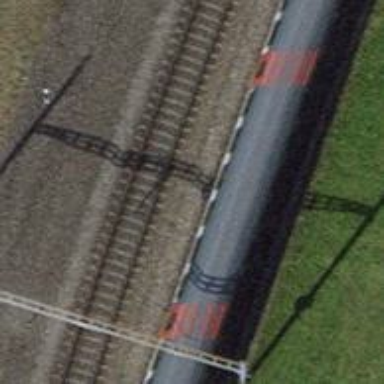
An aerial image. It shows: Railway track with contact lines for electrification.